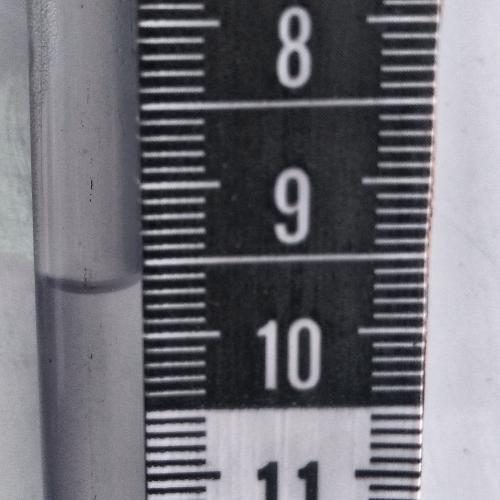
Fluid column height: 9.6 cm